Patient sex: F
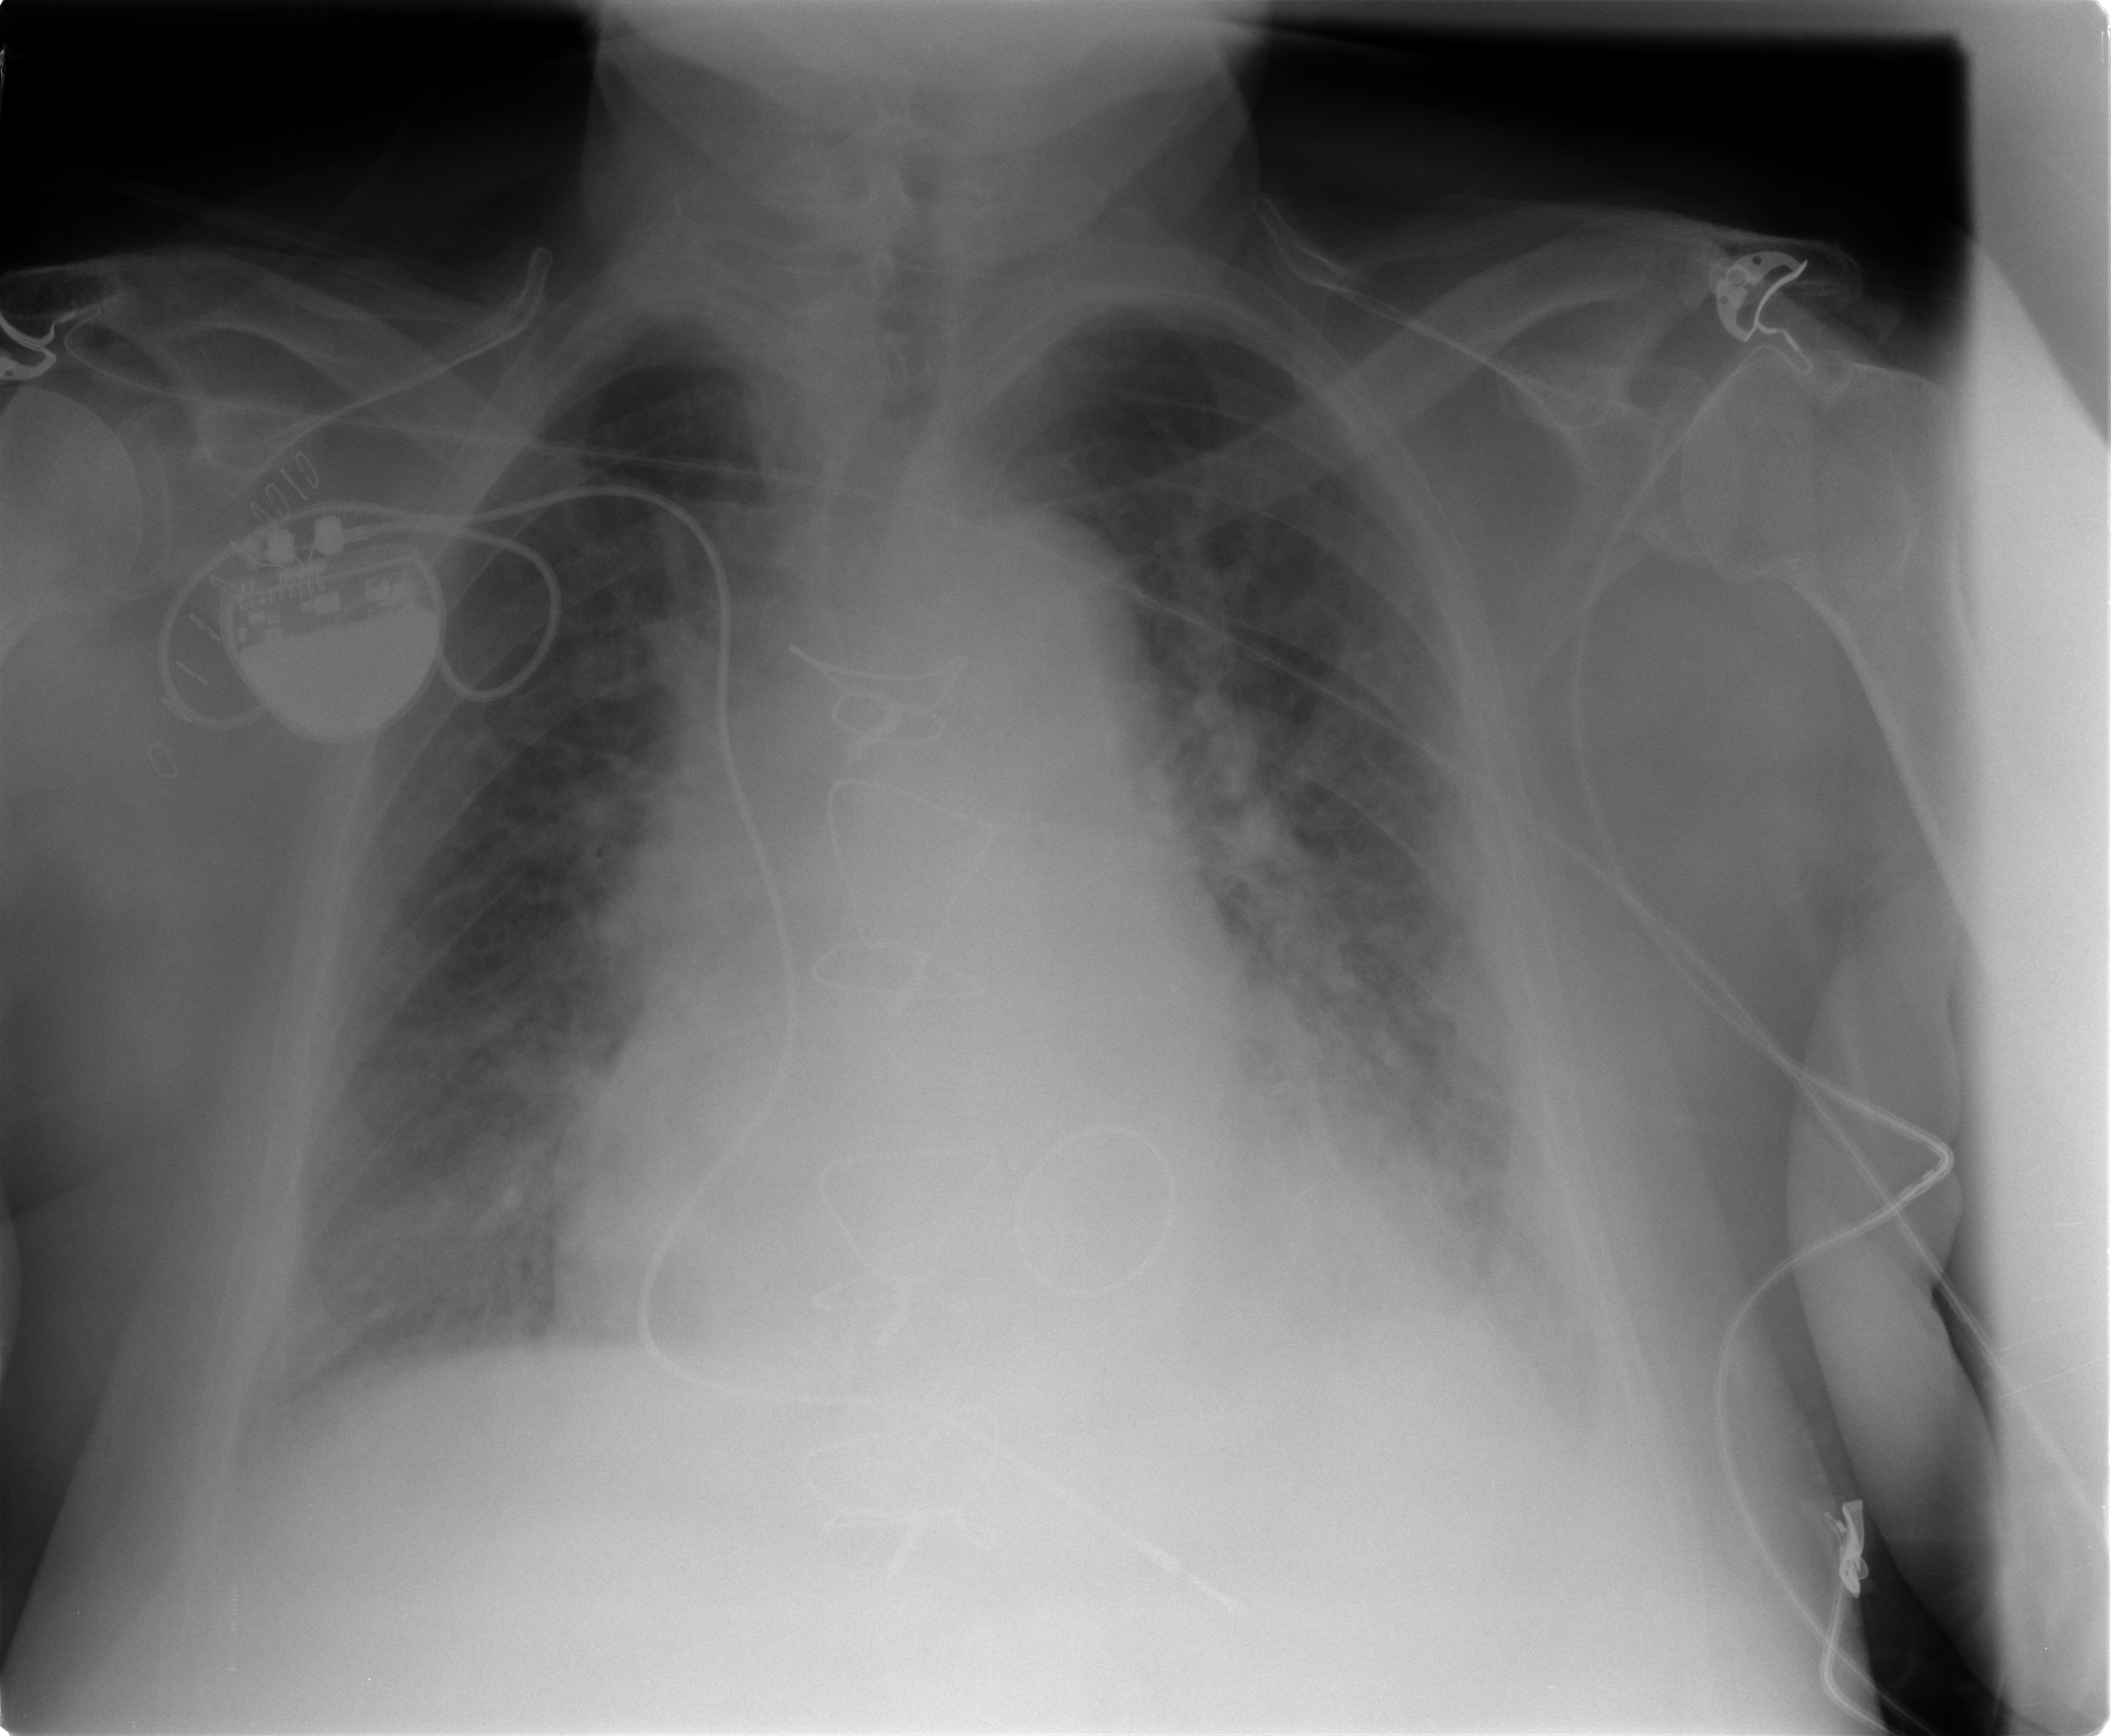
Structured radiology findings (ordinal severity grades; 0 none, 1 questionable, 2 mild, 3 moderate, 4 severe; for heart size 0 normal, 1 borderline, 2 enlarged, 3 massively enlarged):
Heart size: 2
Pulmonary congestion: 3
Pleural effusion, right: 2
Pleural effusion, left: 2
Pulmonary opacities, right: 2
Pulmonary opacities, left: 2
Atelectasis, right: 2
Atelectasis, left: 2